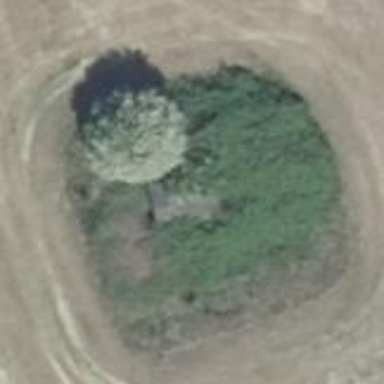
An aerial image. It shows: Military bunker.